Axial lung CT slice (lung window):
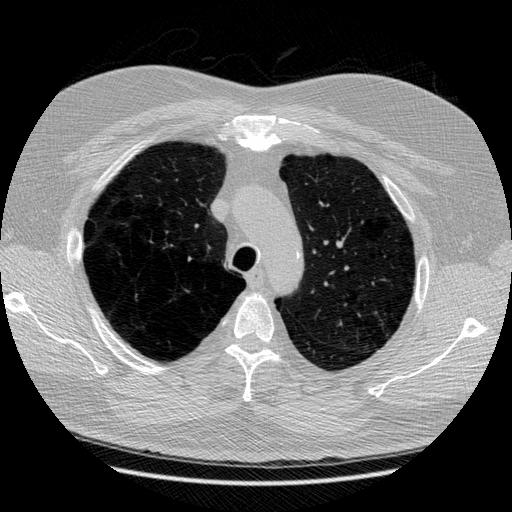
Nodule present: no